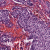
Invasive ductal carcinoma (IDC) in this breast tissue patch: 1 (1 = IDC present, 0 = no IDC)